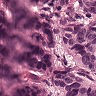
Metastatic tissue present: yes